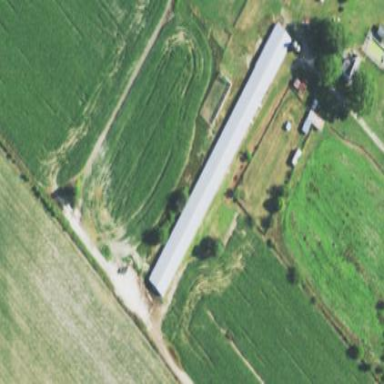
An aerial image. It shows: Farm auxiliary building.